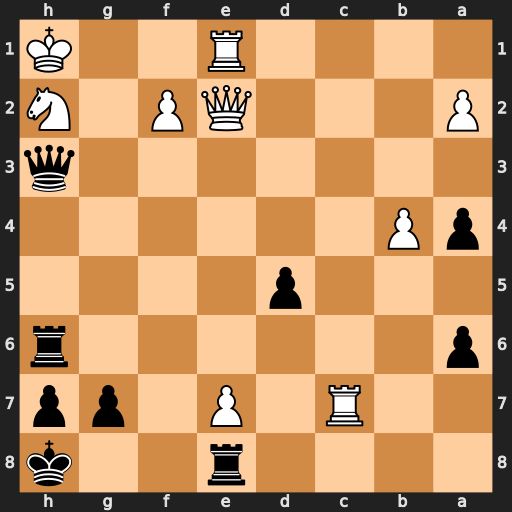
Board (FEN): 4r2k/2R1P1pp/p6r/3p4/pP6/7q/P3QP1N/4R2K
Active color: b
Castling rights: -
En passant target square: -
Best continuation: Qxh2#